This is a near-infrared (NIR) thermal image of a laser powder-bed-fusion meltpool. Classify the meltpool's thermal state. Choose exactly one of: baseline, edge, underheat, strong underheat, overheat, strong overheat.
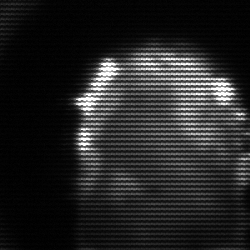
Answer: baseline